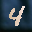
Label: 4